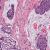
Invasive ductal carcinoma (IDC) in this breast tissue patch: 1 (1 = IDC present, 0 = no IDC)